Question: ## What I'm trying to do
I'm trying to use the to retrieve information about a movie.
If I search for , I use this script:
'''
$q = 'Frozen';
$json_link = 'http://api.rottentomatoes.com/api/public/v1.0/movies.json?q='.$q.'&page_limit=10&page=1&apikey=%myAPIkey%';
$json_info = file_get_contents($json_link);
$data = json_decode($json_info,true);
$results = $data['movies'];
foreach($results as $result){
echo $result['title'].'<br/>';
}
'''
and it returns the list of movies:
'''
Frozen
Frozen
Frozen River
The Frozen Ground
Frozen Land (Paha maa)
Frozen Assets
Frozen Days (Yamim Kfuim)
Frozen City (Valkoinen Kaupunki)
Frozen Stupid
'''
This works for all single-word queries.
## What isn't working
Unfortunately, when searching for a term with multiple words, such as , I cannot retrieve any data at all.
I have tried '$q='Harry Potter'' and '$q='Harry%20Potter'' but neither returns any value.
When using 'var_dump' on '$json_info', it simply reads:
'''
bool(false)
'''
However, if I visit the URL (<URL>, I see a full list of all 20 movies associated with the search term:

How can I retrieve this information in PHP when the URL is clearly correct?
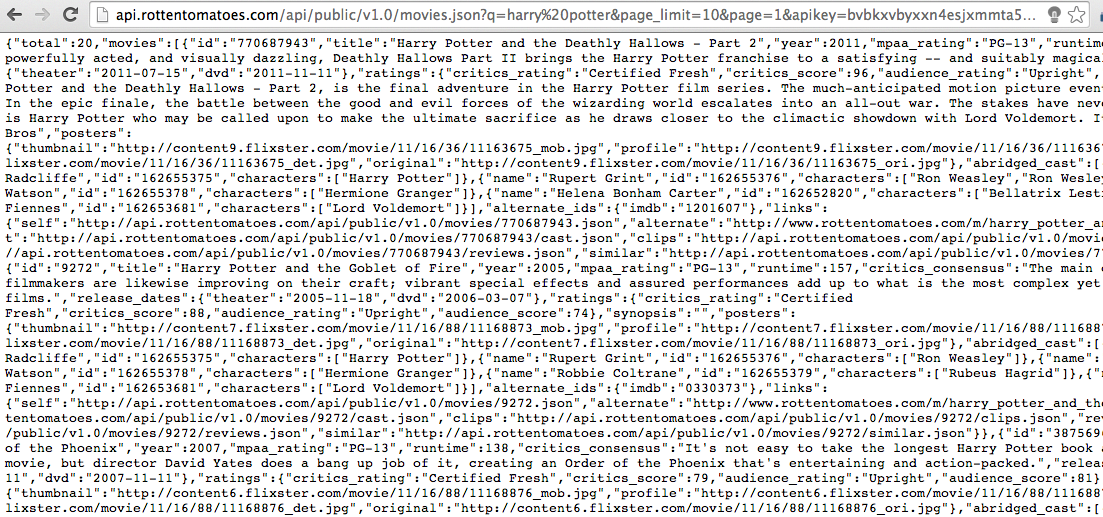
Answer: Try <URL>
'''
$q=urlencode("Harry Potter")
'''